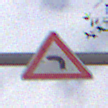
Verkehrszeichen: KurveLinks
Umgebung: Outdoor, Nature
Tageszeit: Midday
Wetter: PartlyCloudy
Licht: Natural
Jahreszeit: NotSpecified
Kontrast: MediumContrast